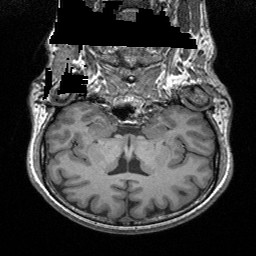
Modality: T1w
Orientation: sagittal